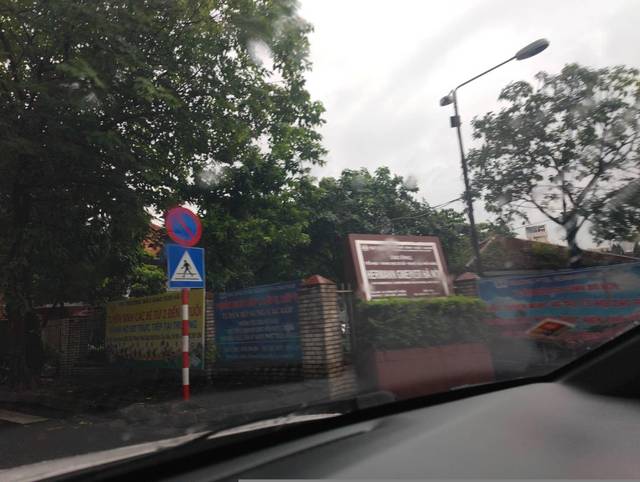
Region: Vietnam
Coordinates: 21.041, 105.78